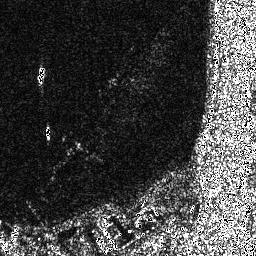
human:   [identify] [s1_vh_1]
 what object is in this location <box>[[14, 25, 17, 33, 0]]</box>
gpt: <ref>1 small ship at the top left</ref>